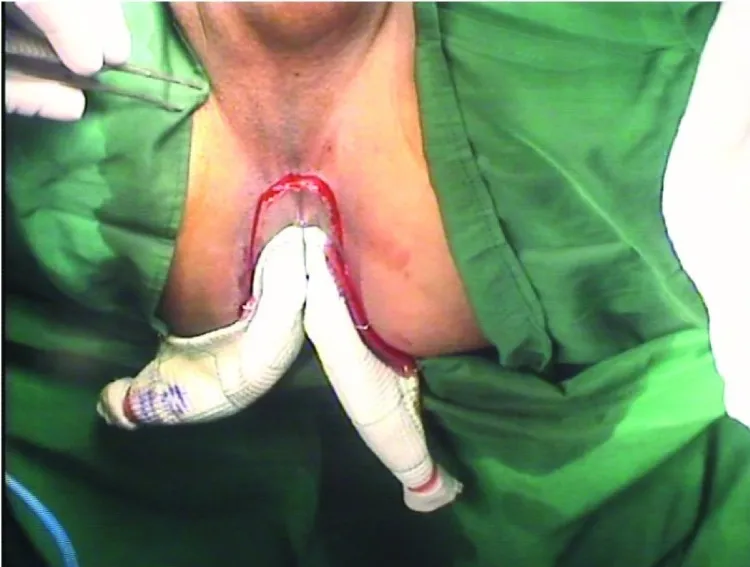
Perineal incision above anus.
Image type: medical_photograph (other_medical_photograph)